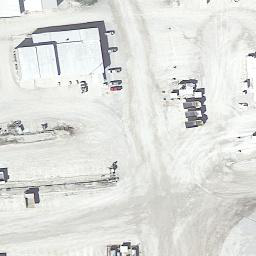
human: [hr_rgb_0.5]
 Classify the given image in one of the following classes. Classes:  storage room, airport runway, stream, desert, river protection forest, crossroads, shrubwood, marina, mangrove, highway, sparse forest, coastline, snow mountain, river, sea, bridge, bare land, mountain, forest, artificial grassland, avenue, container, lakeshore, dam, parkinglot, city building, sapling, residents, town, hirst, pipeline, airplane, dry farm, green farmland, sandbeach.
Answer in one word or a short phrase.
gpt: bare land